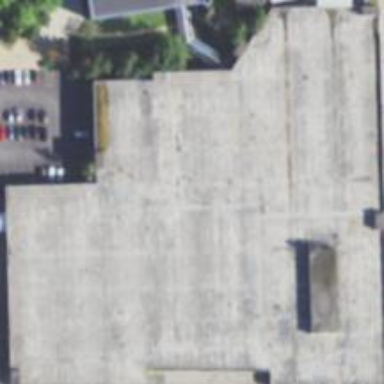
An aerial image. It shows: Multi-storey parking building.